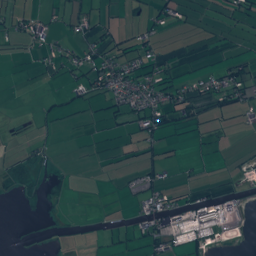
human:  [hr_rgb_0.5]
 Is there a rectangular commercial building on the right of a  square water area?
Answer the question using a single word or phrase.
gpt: yes

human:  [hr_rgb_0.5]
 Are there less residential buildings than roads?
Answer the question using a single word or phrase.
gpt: no

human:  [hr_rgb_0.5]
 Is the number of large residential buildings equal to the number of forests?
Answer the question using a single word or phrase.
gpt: no

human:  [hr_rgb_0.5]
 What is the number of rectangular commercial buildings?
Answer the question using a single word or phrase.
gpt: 3

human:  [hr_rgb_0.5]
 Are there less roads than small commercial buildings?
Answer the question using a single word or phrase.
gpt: no

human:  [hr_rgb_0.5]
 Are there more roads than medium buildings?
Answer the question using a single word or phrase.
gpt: yes

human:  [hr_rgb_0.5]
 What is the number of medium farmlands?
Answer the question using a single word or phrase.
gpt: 0

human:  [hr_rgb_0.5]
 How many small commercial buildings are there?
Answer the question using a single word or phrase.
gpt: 10

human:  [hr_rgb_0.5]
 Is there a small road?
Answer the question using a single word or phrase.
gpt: yes

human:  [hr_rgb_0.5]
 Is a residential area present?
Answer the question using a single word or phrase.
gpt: yes

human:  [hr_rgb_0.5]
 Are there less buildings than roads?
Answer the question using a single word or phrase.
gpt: no

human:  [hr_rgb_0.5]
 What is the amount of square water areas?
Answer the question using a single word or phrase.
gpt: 3

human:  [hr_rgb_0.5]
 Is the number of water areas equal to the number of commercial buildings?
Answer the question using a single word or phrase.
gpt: no

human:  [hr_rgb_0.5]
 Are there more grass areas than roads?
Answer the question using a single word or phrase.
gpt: yes

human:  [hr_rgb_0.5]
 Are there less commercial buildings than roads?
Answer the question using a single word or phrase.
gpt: yes

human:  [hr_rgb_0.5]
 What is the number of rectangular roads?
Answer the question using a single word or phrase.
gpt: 0

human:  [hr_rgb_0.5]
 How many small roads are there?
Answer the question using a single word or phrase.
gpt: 85

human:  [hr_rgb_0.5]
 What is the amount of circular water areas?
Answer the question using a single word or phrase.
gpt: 3

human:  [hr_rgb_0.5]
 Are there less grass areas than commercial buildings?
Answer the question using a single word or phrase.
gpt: no

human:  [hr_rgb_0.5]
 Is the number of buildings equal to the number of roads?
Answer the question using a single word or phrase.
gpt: no

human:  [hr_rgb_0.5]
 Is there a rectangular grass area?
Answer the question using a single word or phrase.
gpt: yes

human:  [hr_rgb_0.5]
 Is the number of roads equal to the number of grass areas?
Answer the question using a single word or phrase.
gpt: no

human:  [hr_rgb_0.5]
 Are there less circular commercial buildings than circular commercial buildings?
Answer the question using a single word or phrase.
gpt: no

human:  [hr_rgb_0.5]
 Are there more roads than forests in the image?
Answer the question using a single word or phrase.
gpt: yes

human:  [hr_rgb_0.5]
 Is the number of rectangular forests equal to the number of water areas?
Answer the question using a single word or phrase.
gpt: no

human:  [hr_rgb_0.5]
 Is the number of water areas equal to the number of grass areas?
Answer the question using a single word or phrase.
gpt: no

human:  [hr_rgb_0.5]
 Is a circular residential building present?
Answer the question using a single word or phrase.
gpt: yes

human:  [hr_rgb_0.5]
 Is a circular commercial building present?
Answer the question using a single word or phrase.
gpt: no

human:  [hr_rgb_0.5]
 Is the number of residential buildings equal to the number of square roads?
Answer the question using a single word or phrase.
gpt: no

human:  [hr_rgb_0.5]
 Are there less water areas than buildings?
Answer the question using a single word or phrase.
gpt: yes

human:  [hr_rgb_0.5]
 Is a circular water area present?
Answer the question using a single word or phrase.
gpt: yes

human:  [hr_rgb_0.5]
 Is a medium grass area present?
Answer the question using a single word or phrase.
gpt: yes

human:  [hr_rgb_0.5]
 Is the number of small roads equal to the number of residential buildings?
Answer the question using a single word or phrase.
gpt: no

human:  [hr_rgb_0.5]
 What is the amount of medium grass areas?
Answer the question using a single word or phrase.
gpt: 41

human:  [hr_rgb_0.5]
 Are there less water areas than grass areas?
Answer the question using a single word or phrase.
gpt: yes

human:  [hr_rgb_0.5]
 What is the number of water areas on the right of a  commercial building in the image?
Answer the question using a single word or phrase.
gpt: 27